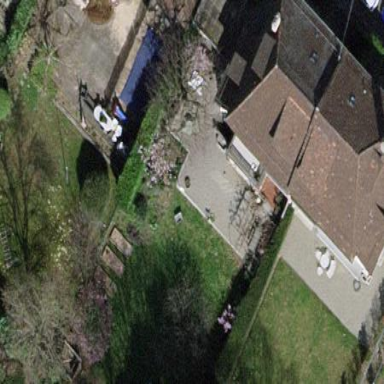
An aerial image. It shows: Garden enclosed by fence.